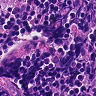
Metastatic tissue present: no